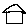
Label: house